Interaction volume radius: 5 \u00c5
Interaction volume height: 45 \u00c5
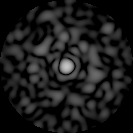
Disorder parameter: 0.8497